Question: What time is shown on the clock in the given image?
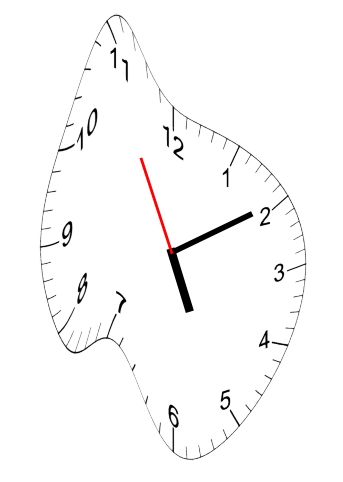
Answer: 05:09:55